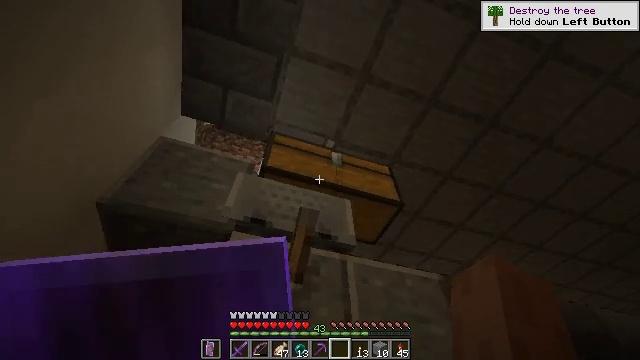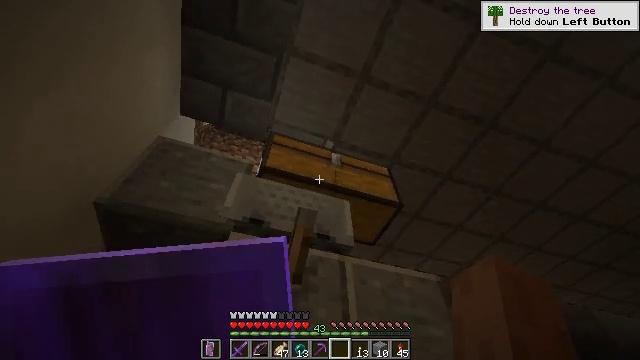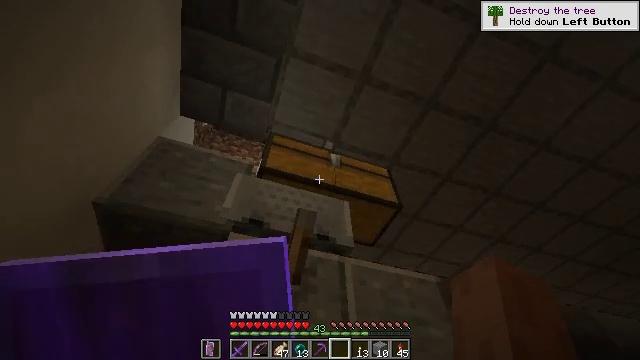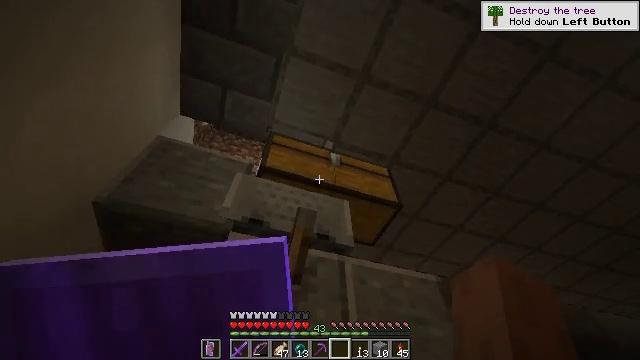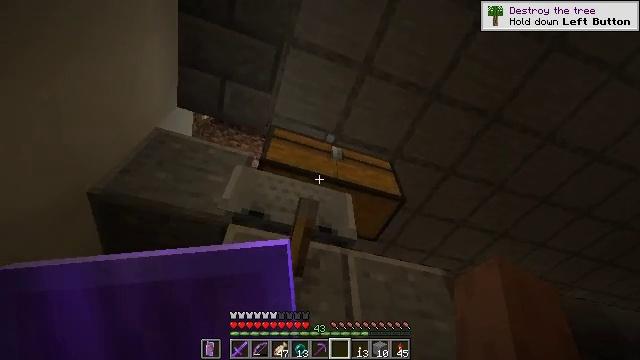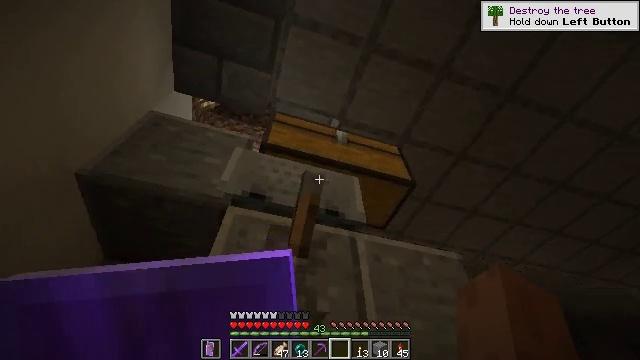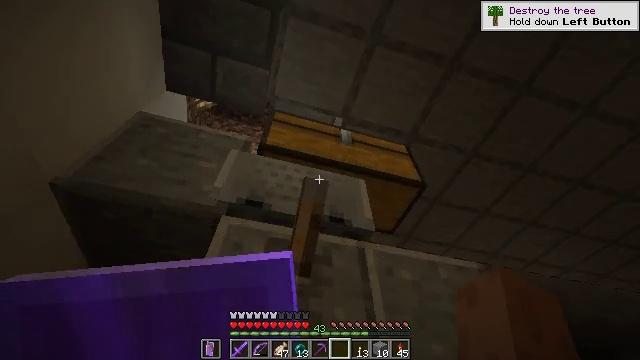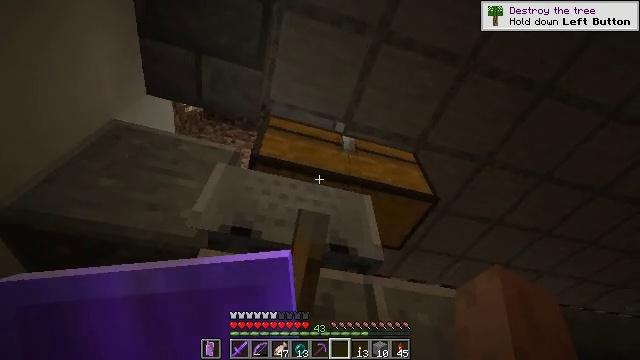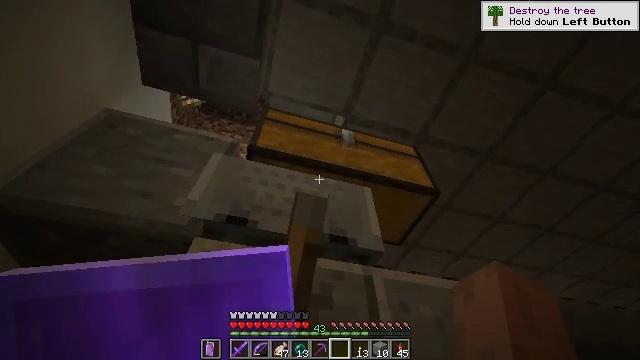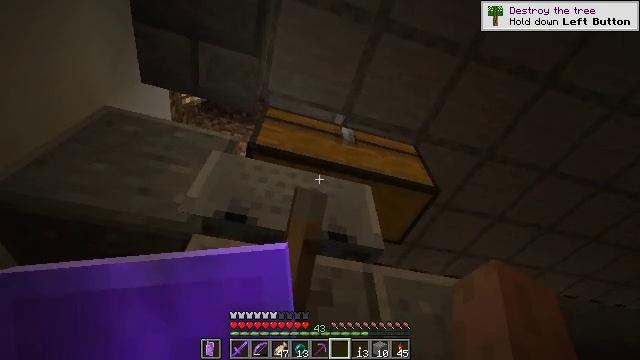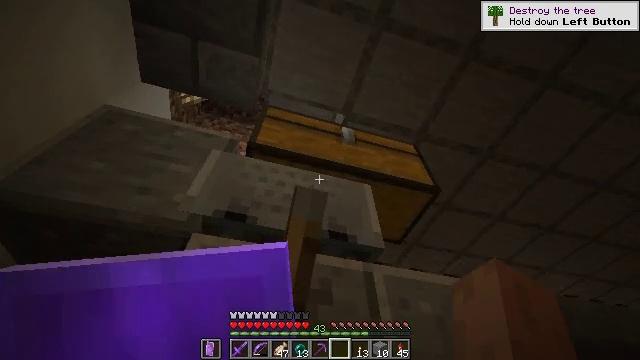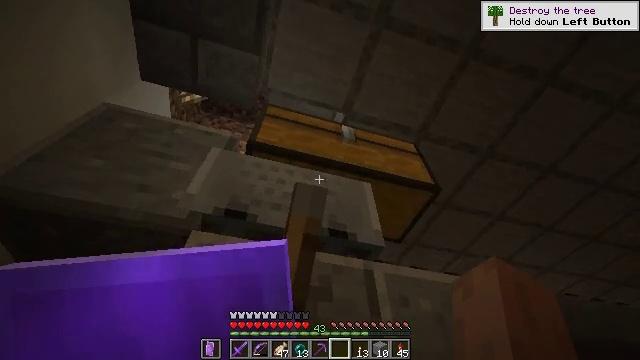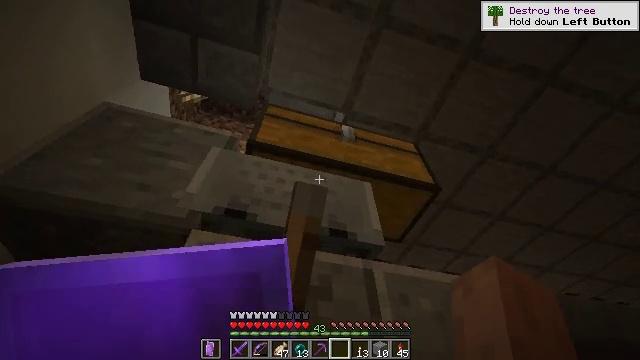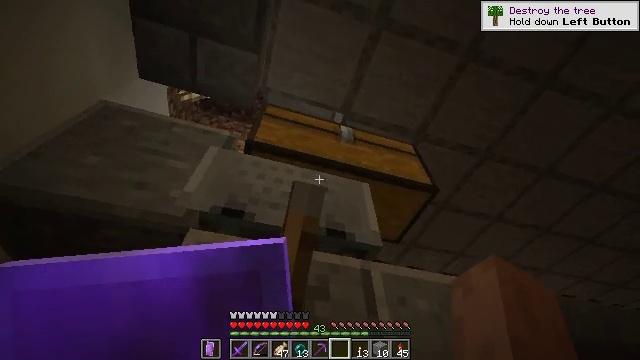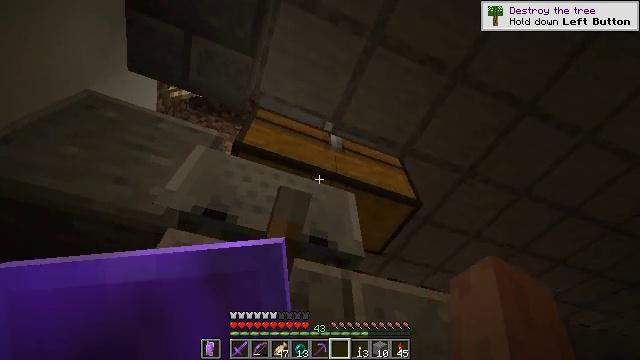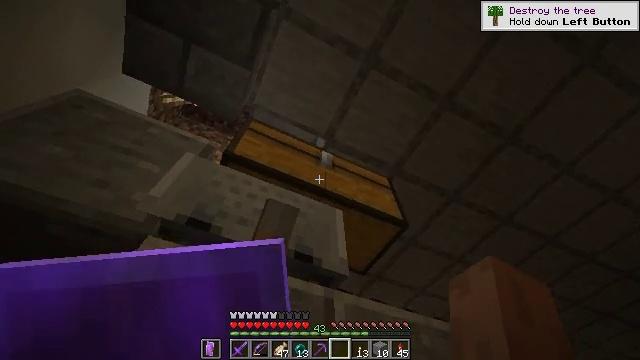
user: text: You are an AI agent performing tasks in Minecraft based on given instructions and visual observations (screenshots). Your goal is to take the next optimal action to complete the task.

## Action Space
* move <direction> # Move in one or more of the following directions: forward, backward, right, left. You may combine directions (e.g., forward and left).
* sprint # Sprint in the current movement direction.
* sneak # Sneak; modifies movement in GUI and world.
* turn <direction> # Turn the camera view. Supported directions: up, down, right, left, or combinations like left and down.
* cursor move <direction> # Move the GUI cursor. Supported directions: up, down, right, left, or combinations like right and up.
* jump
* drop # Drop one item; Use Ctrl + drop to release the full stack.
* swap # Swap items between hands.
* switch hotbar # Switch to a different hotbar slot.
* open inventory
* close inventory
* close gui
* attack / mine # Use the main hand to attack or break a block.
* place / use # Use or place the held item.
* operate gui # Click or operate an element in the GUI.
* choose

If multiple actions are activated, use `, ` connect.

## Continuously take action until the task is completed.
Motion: motion action
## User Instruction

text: Combine redstone dust in a grid to create a redstone block.
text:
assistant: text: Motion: no_op
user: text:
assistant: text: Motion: no_op
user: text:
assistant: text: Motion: move forward
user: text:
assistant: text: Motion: move forward
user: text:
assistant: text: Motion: move forward, turn left
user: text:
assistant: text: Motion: turn left
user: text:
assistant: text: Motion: no_op
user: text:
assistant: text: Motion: no_op
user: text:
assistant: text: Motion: no_op
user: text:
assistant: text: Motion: no_op
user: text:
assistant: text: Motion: no_op
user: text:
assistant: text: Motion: no_op
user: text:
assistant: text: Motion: no_op
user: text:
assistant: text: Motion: turn right and up
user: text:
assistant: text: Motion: turn right and up
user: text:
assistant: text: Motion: turn right and up
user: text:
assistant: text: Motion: no_op
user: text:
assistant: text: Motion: no_op
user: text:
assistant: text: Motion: no_op
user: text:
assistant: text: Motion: use / place
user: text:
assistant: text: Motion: use / place
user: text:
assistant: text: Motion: use / place
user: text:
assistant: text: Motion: use / place
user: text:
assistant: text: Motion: no_op
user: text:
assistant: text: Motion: no_op
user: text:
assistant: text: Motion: no_op
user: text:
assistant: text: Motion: no_op
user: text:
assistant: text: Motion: no_op
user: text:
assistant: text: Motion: no_op
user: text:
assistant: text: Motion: no_op